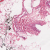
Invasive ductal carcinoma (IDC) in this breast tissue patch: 0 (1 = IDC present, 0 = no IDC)